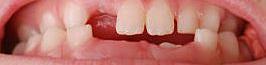
Condition: hypodontia